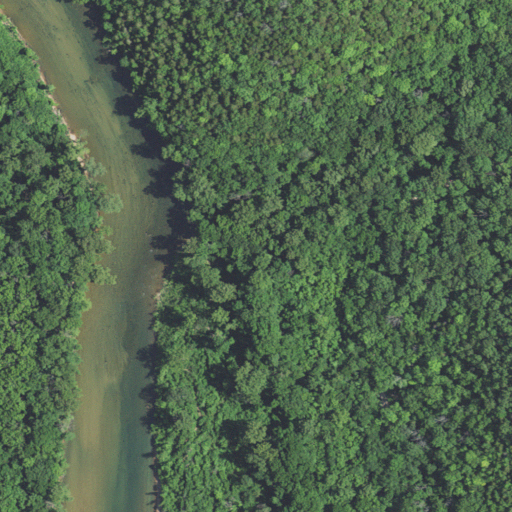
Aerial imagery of valley in Missouri named Booming Shoal Hollow containing deciduous forest, open water, mixed forest, open development, herbaceous wetlands, evergreen forest, and woody wetlands